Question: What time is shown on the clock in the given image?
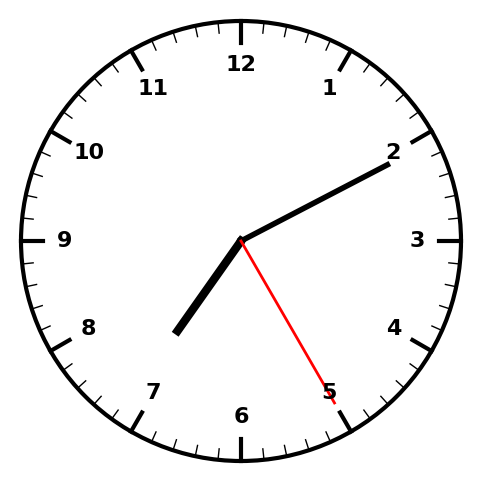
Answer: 07:10:25